Question: hi there i am using the following code to create a gradient background in 'firefox'... but the problem is that the gradient fills the page alright but it repeats...
'''
<body style="background-image:linear-gradient(#eee,#ddd); background-image: -moz-linear-gradient(top, #2F2727, #1a82f7);">
'''
and below is the result of the above code

i want the gradient to stretch and fill the whole page... how can i do this.... any help would be appreciated thanks in advance... :)
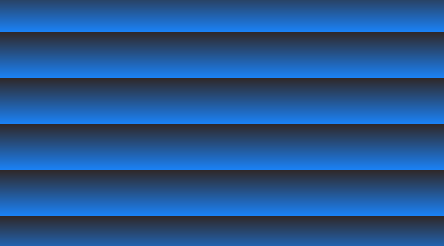
Answer: i tried the below code and it worked
'''
background-image:-moz-linear-gradient(#eee,#ddd); height:100%;
'''